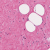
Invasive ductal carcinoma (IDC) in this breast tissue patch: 0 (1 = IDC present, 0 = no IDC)